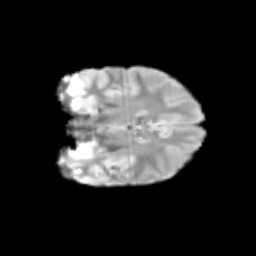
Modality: T2w
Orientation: coronal
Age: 13
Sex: female
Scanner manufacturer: siemens
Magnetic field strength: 3 T
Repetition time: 3.8 s
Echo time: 0.07 s